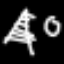
Label: The Eiffel Tower